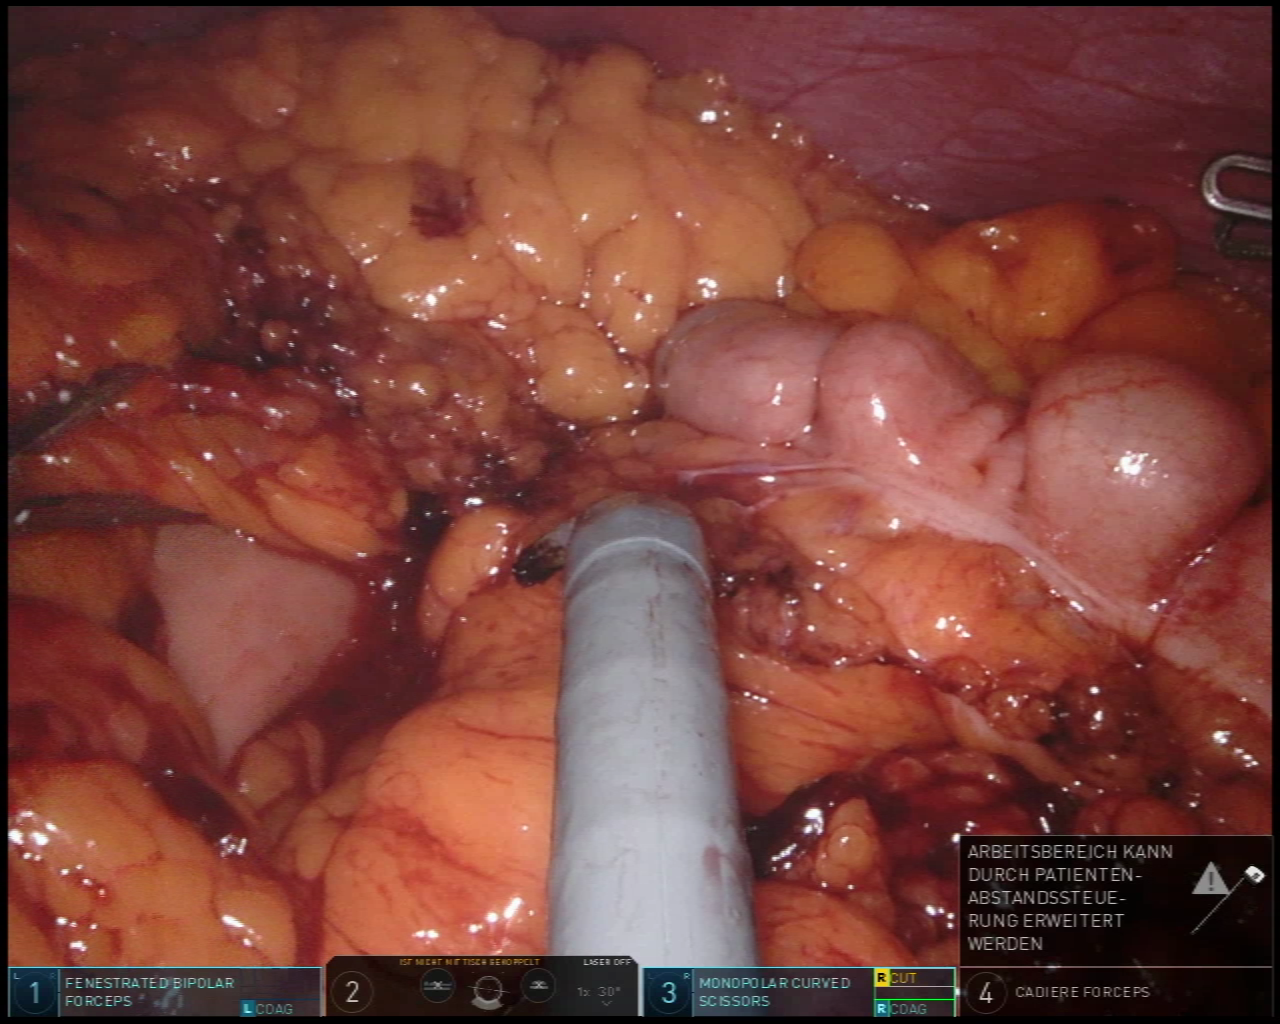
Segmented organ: stomach
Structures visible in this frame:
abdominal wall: yes
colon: yes
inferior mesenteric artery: no
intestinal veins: no
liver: no
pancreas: no
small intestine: no
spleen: no
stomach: yes
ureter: no
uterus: no
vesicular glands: no